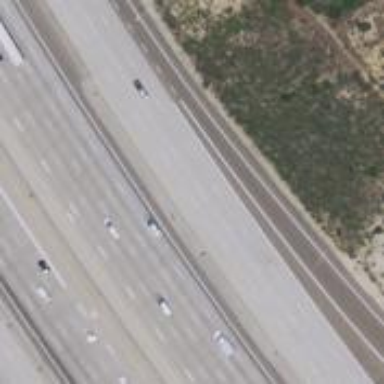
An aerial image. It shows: View of motorway.